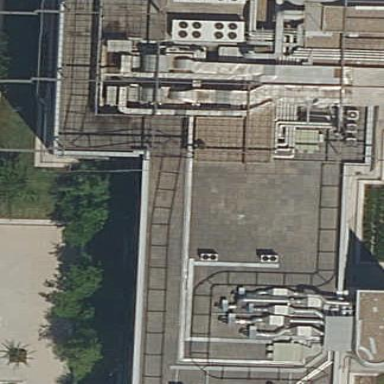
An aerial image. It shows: Office building.